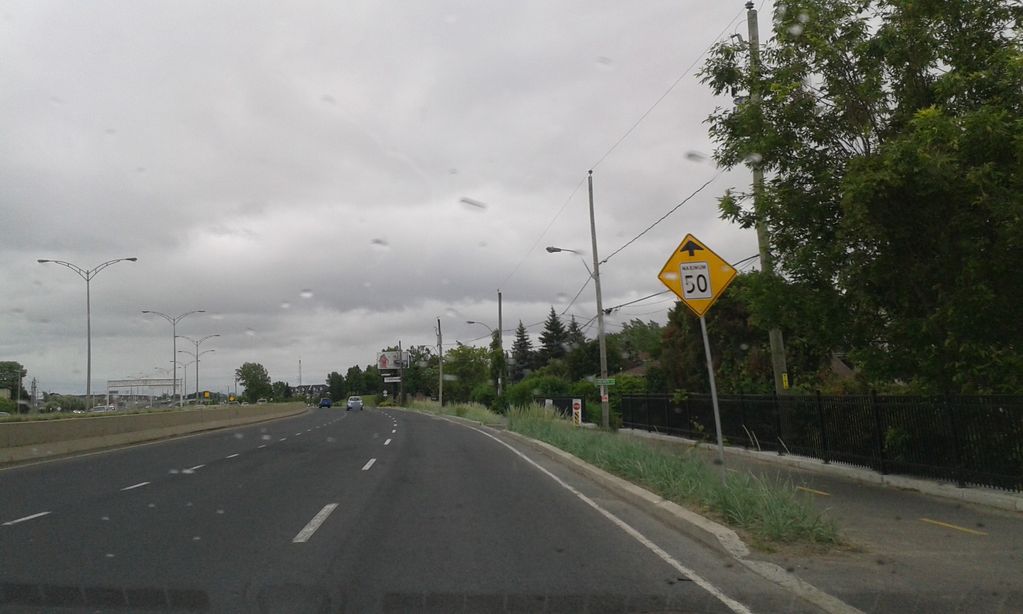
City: montreal